Brain MRI, modality: hrT2
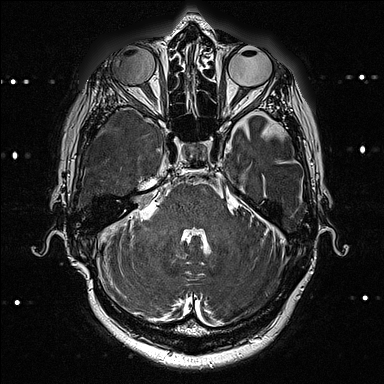